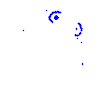
Particle: electron